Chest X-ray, AP view. Patient: 42 years old, sex M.
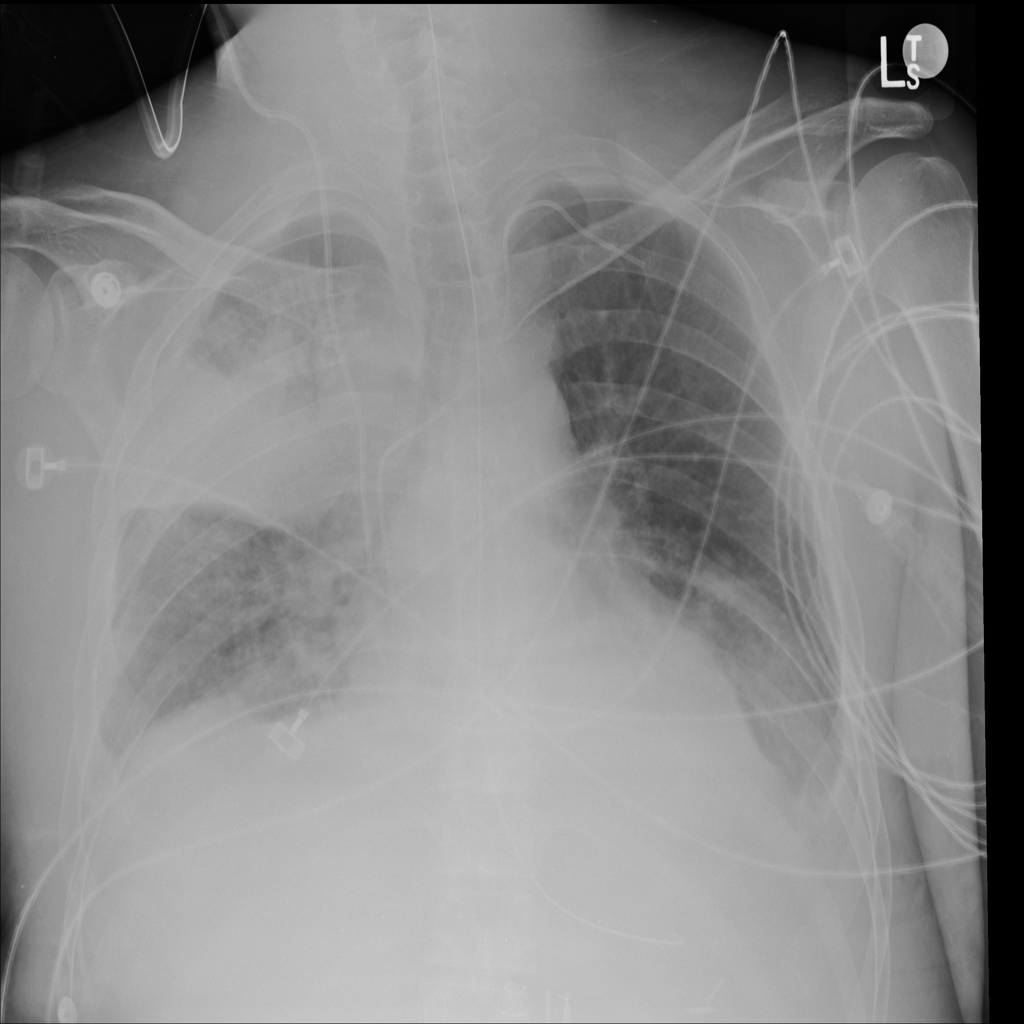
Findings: Consolidation, Effusion